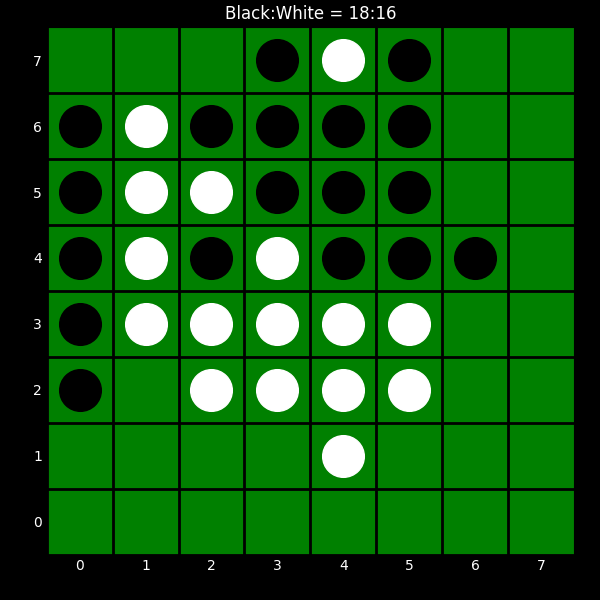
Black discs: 18
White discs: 16